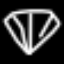
Label: diamond